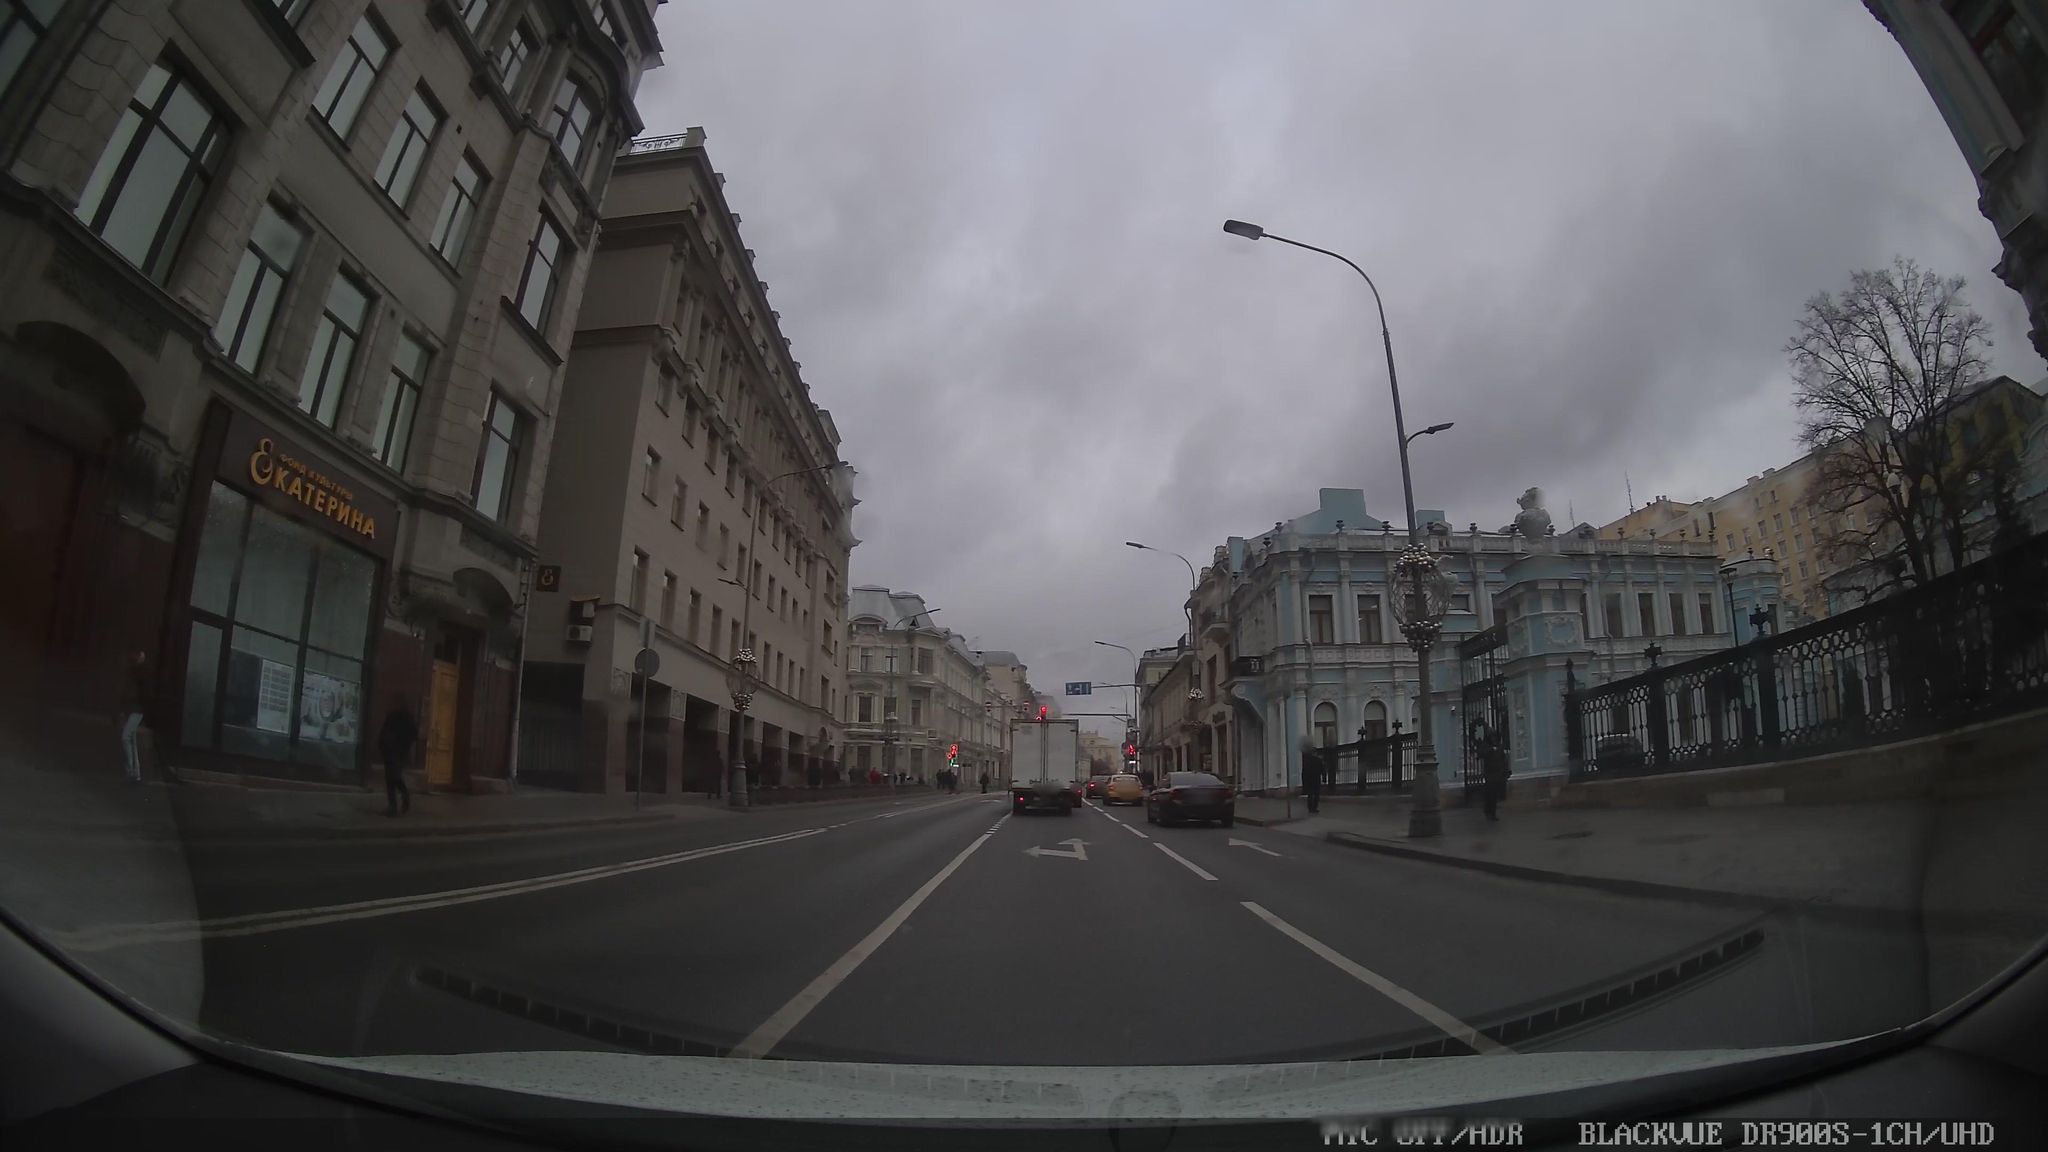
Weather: cloudy
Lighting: day
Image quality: good
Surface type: driving surface
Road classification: secondary
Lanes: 4
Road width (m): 5
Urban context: urban centre
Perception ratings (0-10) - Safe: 4.61, Lively: 6.09, Beautiful: 3.85, Boring: 1.32, Depressing: 1.41, Wealthy: 4.75